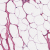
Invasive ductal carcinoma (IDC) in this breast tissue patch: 0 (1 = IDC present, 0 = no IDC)